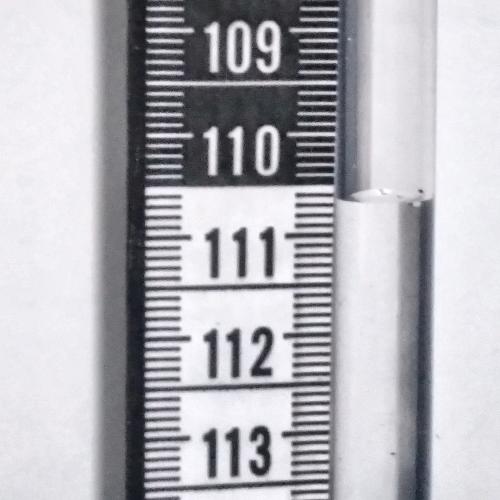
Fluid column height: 110.7 cm